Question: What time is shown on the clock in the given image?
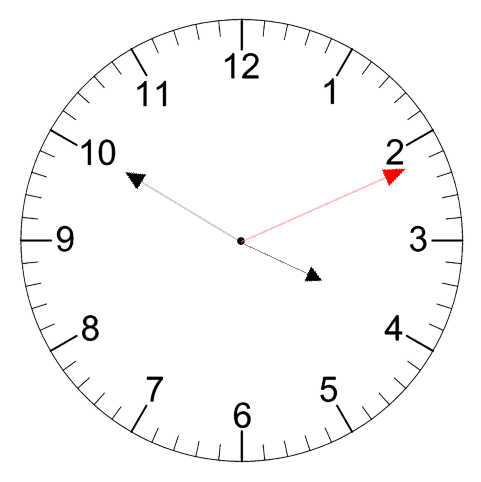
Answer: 03:50:11